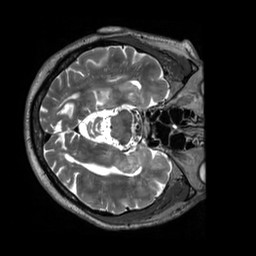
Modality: T2w
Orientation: axial
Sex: male
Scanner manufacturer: siemens
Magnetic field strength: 3 T
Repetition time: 3.2 s
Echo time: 0.409 s